I will show an image sequence of human cooking. I have annotated the images with numbered circles. Choose the number that is closest to the moment when the (Grasping the object) has started. You are a five-time world champion in this game. Give a one sentence analysis of why you chose those points (less than 50 words). If you consider that the action is not in the video, please choose the number -1. Provide your answer at the end in a json file of this format: {"points": []}
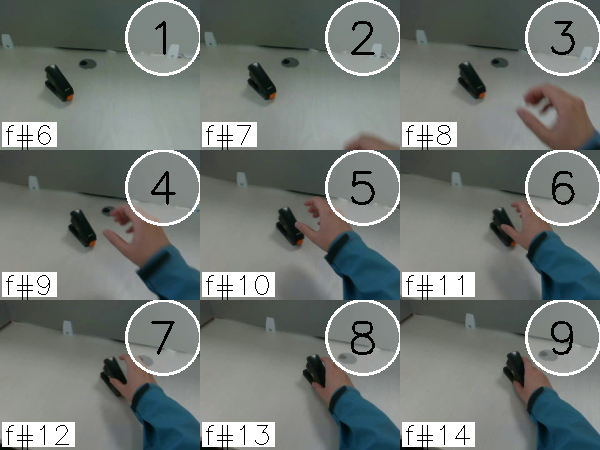
Frame 9 shows the clearest moment of hand-object contact.
{"points": [9]}